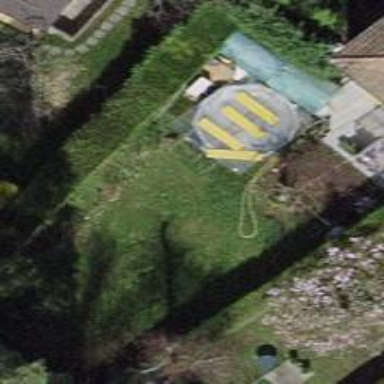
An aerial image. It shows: Garden enclosed by fence.